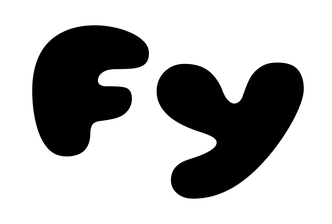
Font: Gluten_Black